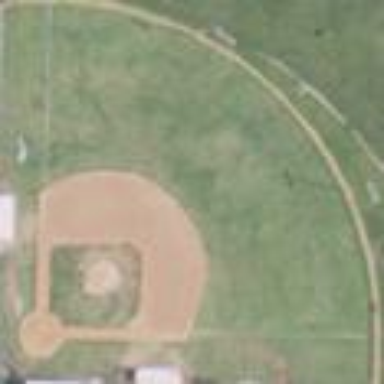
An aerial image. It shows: Baseball pitch for leisure land activities.